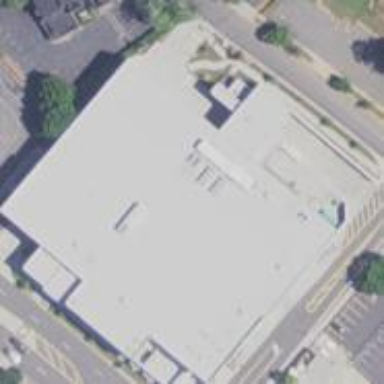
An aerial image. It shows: Supermarket located in building.